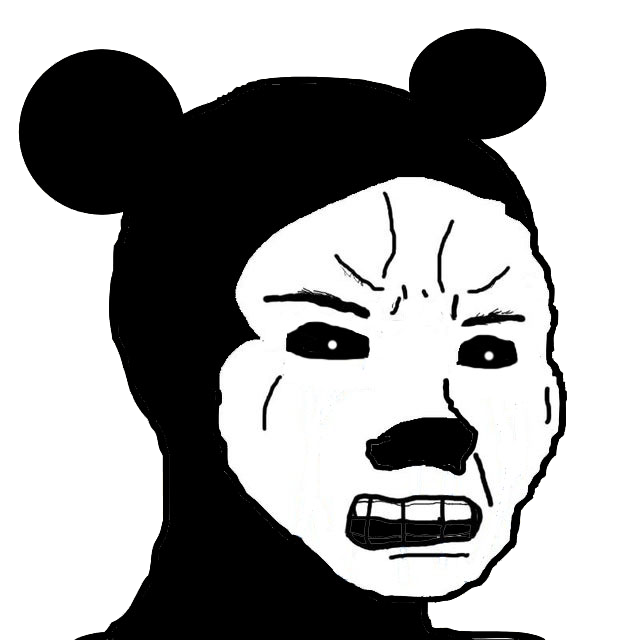
Label: 5_Crying_Wojak